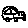
Label: car